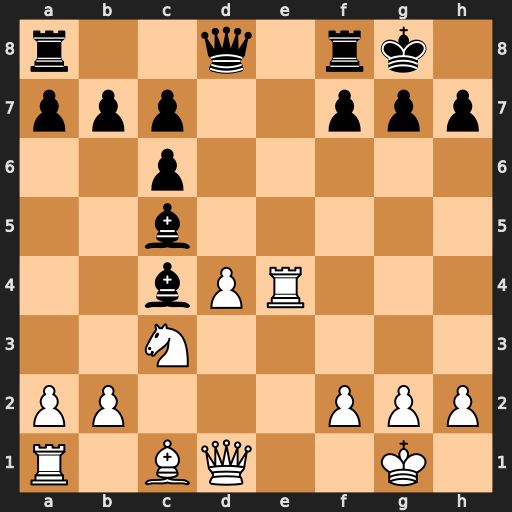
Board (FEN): r2q1rk1/ppp2ppp/2p5/2b5/2bPR3/2N5/PP3PPP/R1BQ2K1
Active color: w
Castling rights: -
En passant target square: -
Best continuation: dxc5 Qxd1+ Nxd1